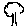
Label: tree